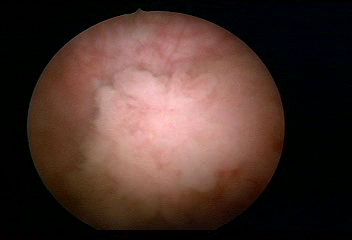
Modality: WLC
Class: Malignant
Subclass: LowGradePapillary
Lesion: L1
Stage: Ta
Morphology: Papillary
Bladder cancer association: Yes
Annotated structures: Tumor